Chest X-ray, PA view. Patient: 62 years old, sex M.
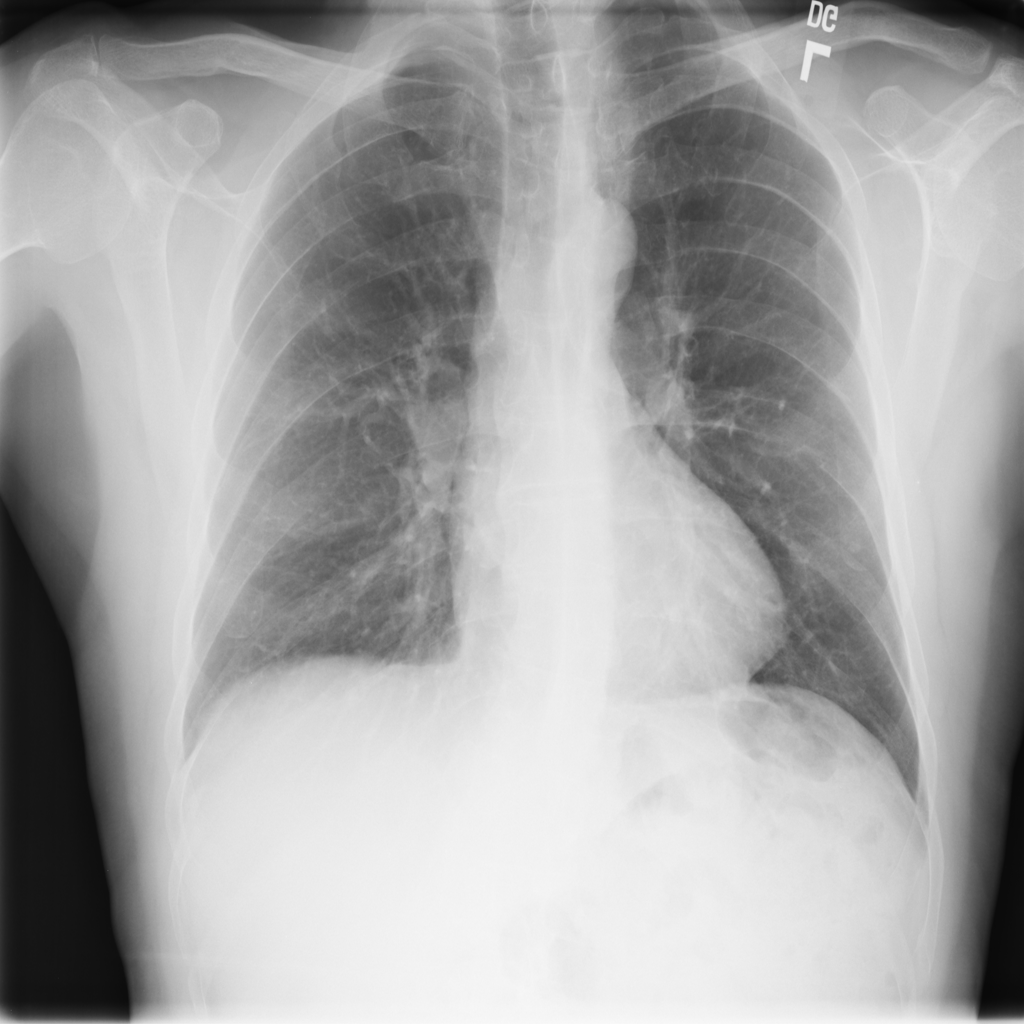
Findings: No Finding